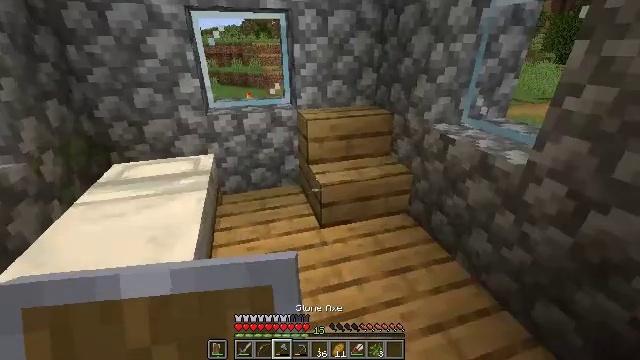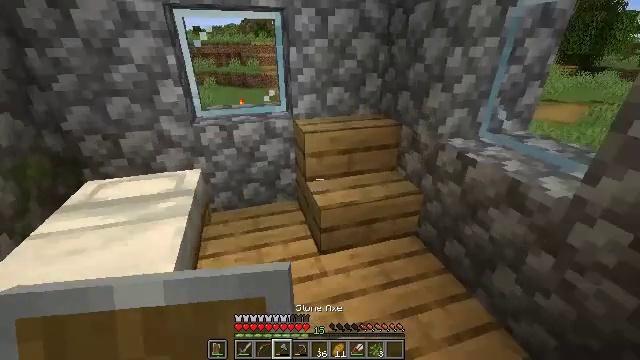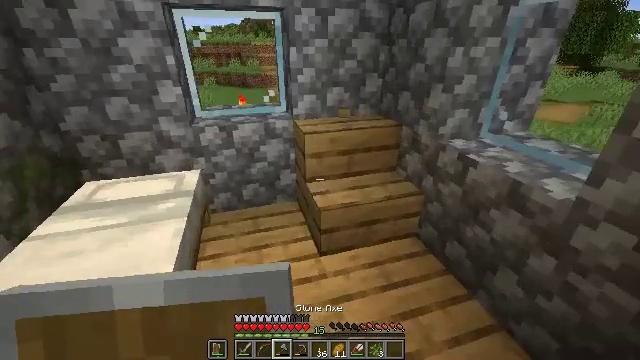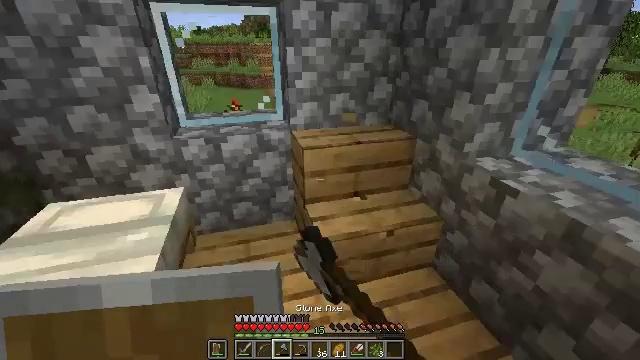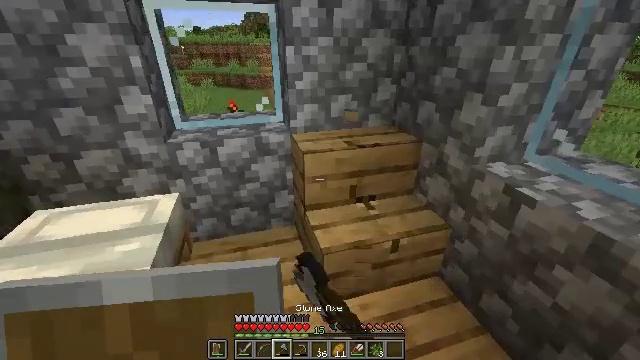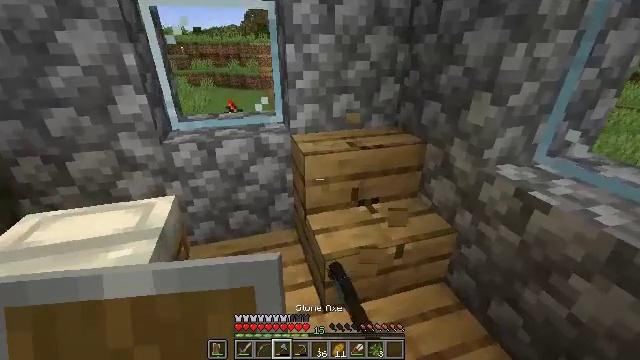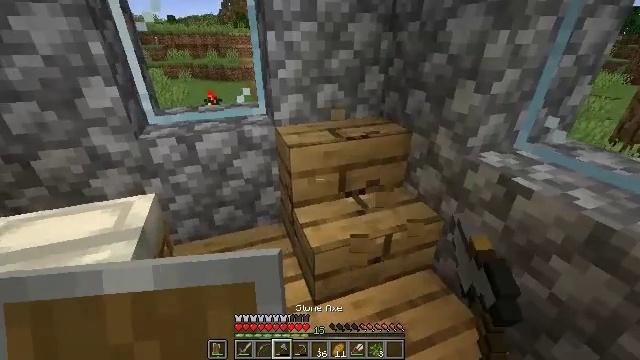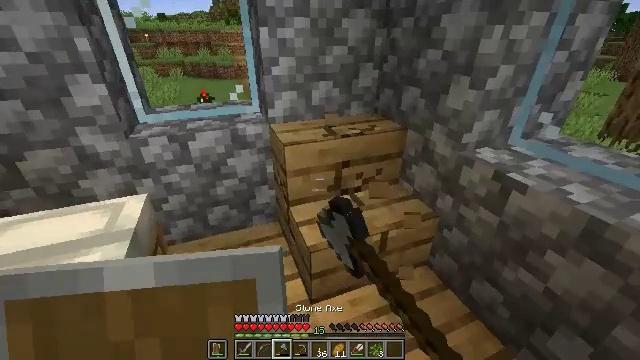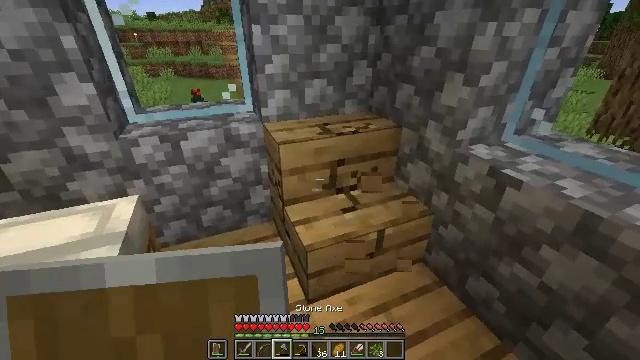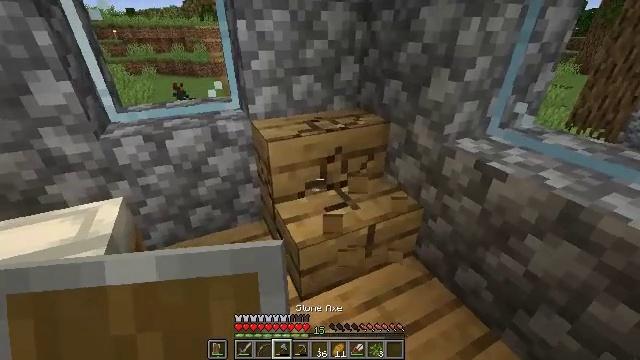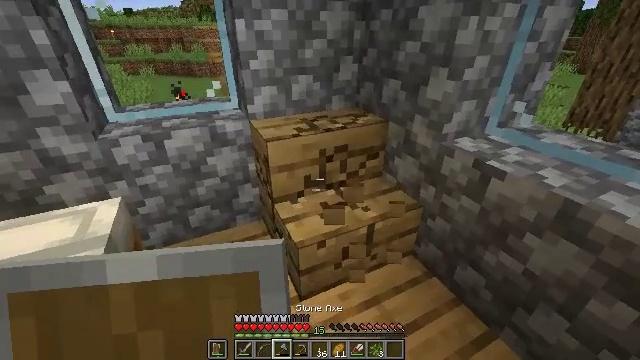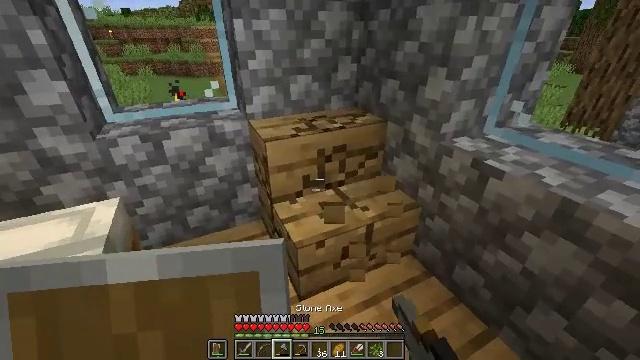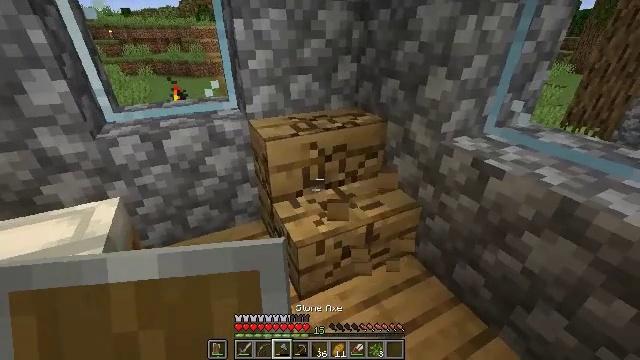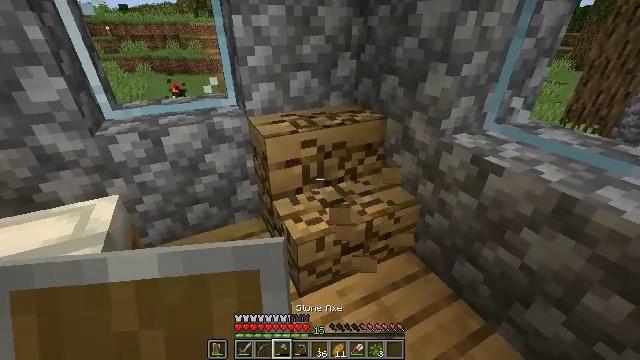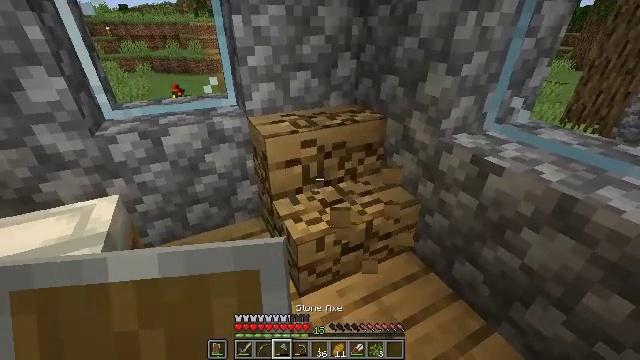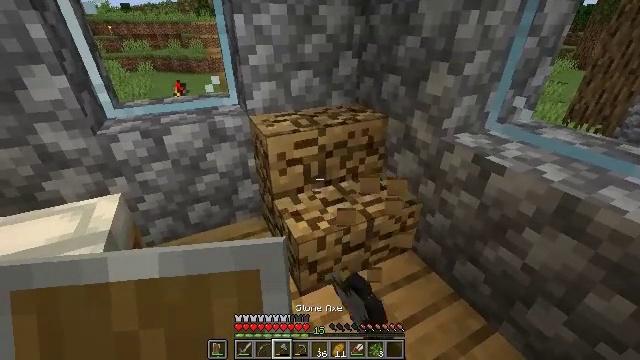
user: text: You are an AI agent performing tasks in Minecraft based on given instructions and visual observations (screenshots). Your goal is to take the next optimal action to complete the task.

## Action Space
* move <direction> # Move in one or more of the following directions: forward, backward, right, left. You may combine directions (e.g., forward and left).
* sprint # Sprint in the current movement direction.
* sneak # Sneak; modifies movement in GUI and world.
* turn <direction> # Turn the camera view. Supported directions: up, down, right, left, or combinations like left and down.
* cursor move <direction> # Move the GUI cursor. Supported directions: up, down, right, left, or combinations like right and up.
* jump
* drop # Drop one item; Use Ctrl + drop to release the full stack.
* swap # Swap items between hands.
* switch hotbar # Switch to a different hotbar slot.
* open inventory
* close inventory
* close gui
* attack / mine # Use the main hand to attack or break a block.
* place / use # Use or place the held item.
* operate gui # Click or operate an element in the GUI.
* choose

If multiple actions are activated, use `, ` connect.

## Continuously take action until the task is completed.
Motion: motion action
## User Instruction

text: Collect oak stairs from a structure.
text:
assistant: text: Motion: move forward
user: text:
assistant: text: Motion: move forward, attack / mine
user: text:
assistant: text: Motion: move forward, attack / mine
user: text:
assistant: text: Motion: attack / mine
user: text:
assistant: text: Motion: attack / mine
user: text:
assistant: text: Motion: turn right and down, attack / mine
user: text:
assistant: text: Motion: turn right, attack / mine
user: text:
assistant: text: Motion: turn right, attack / mine
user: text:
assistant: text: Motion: turn right, attack / mine
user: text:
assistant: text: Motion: attack / mine
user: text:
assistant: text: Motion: attack / mine
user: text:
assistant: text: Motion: attack / mine
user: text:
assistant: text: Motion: attack / mine
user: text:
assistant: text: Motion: attack / mine
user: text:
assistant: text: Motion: attack / mine
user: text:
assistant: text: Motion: attack / mine
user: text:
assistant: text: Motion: attack / mine
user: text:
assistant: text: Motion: attack / mine
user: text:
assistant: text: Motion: no_op
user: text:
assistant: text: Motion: no_op
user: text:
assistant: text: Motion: move forward
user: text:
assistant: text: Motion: no_op